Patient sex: M
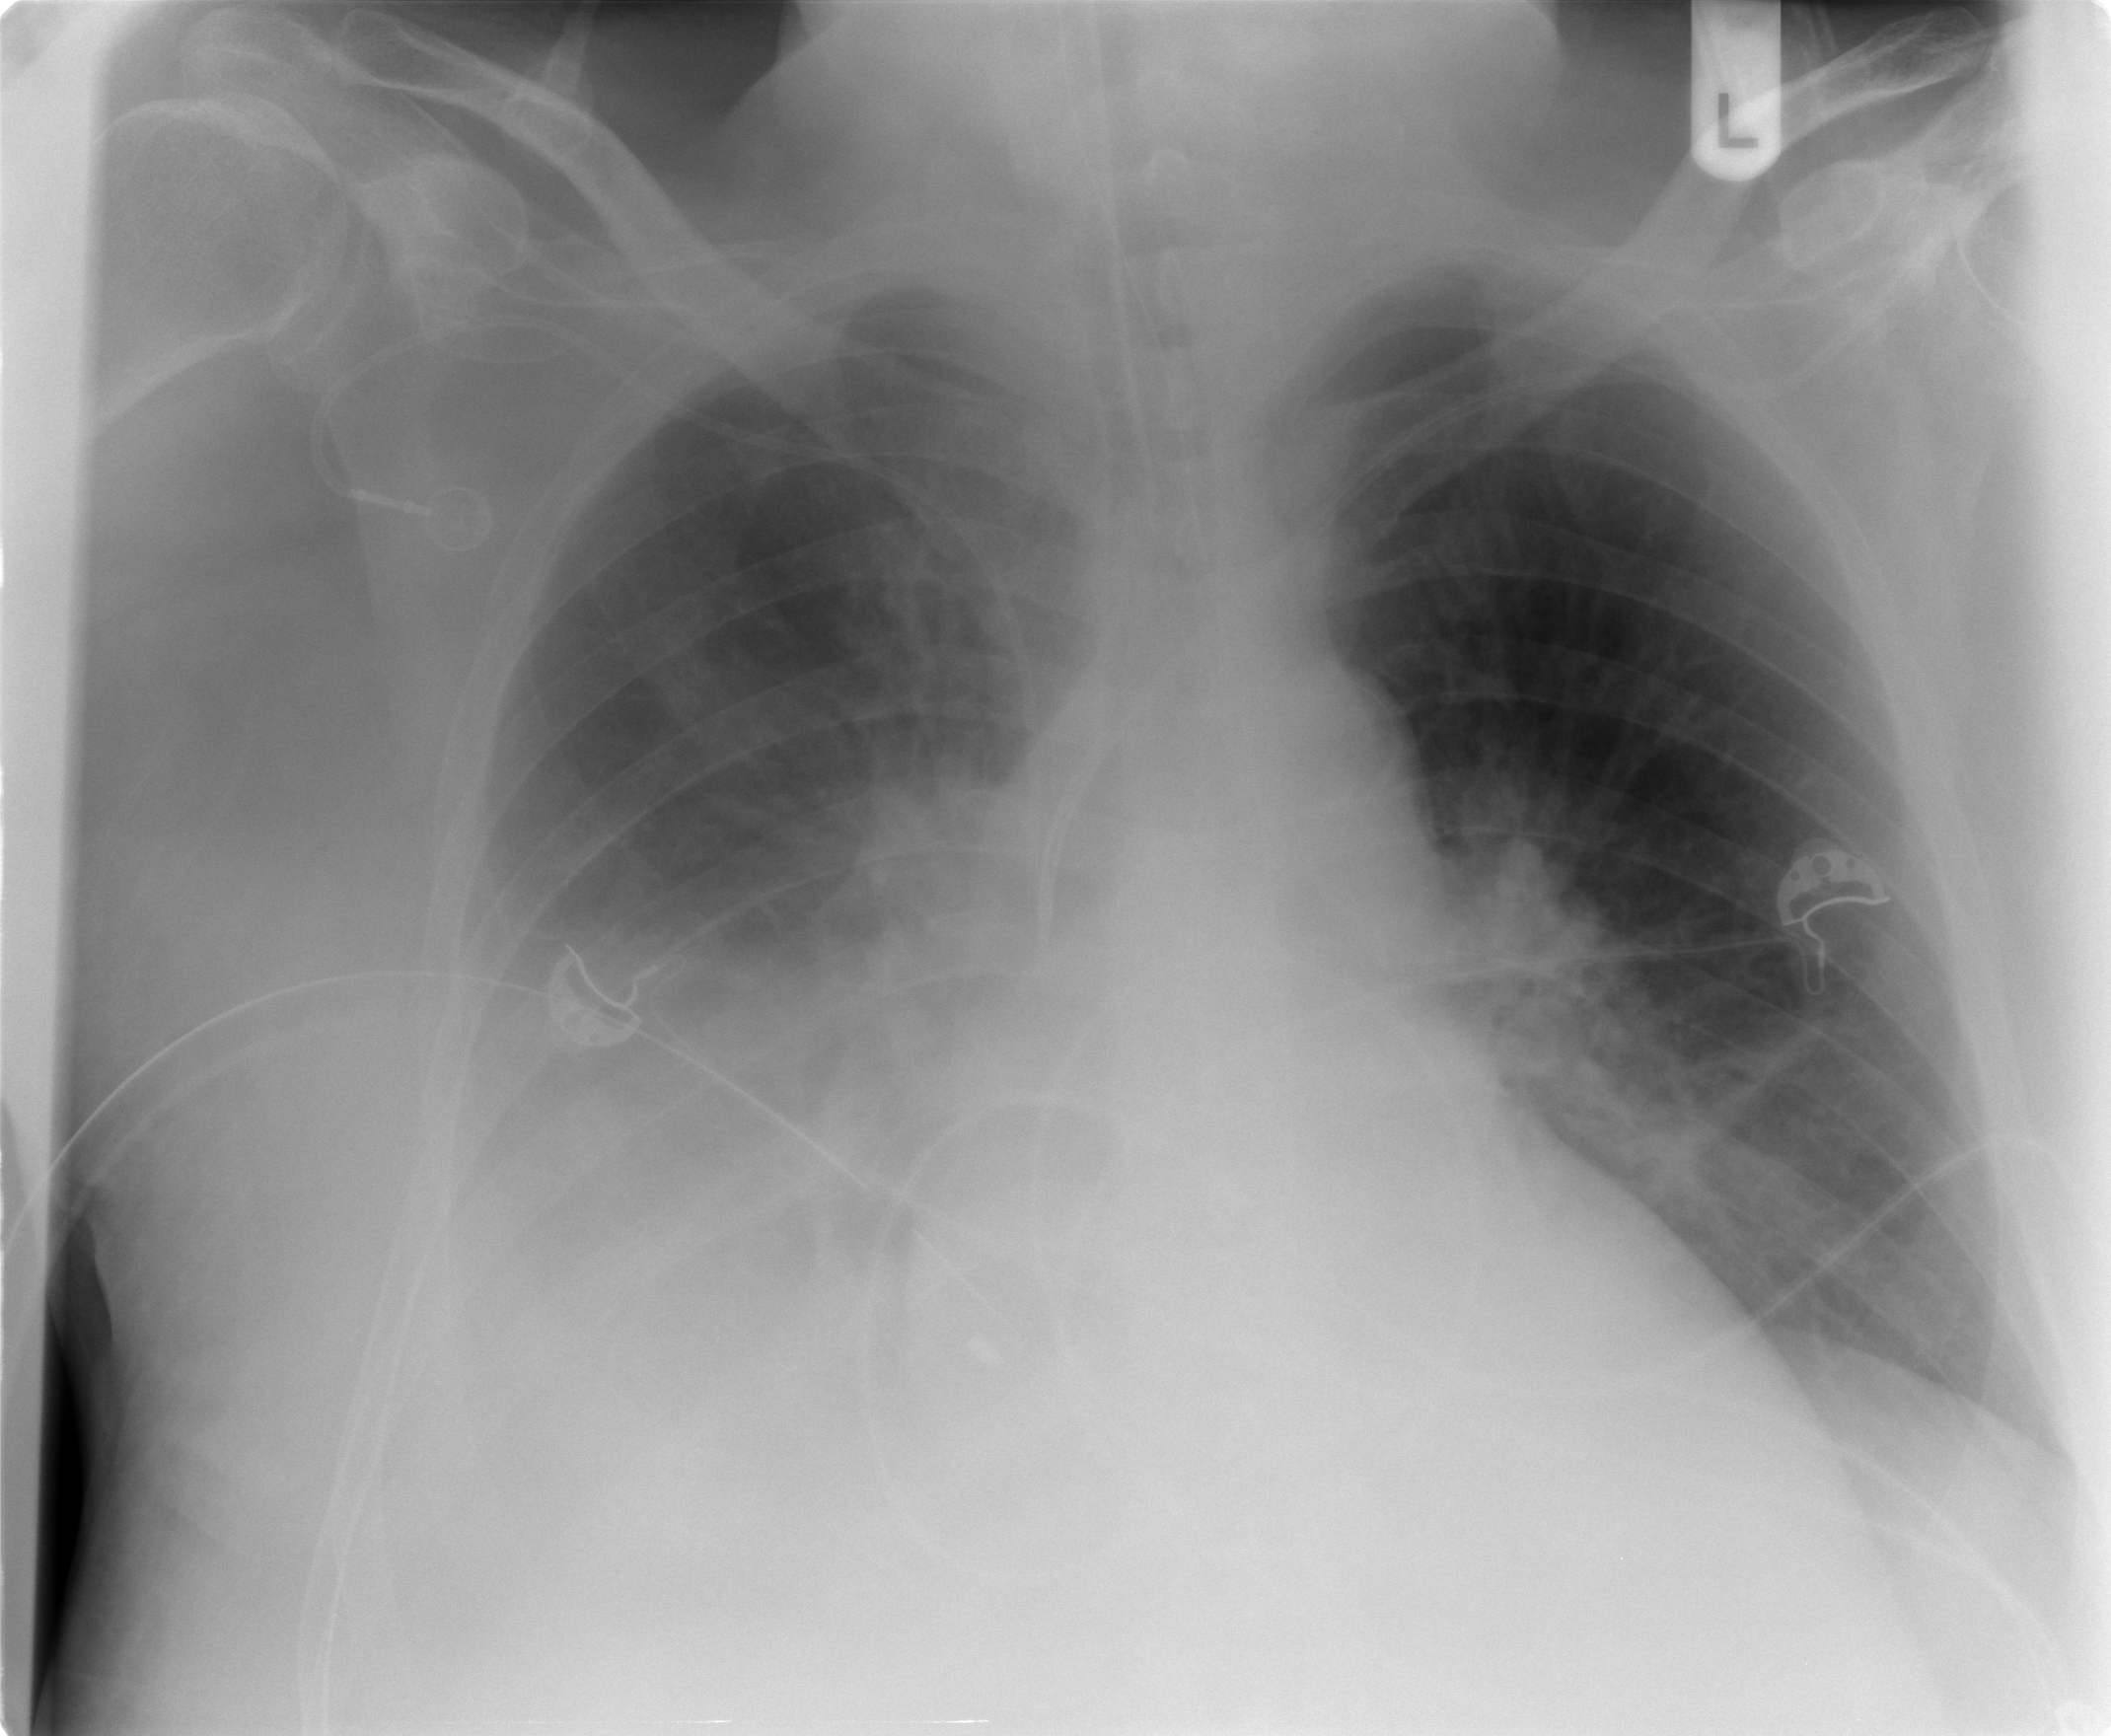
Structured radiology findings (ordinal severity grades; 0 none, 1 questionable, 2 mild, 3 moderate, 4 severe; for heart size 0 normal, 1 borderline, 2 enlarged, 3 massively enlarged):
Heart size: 1
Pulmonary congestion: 2
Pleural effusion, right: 2
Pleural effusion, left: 1
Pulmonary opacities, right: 2
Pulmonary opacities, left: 0
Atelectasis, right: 3
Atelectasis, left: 2